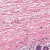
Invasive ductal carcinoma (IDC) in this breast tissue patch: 0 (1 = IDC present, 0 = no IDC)